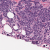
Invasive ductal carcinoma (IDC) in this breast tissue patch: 1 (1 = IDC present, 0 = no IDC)